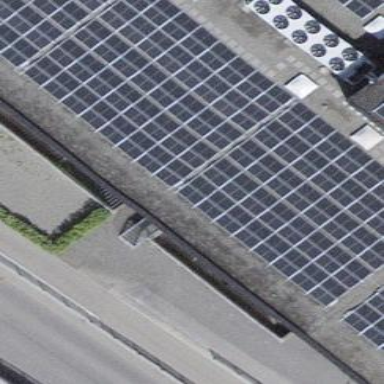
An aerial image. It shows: Solar power generator.